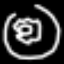
Label: donut